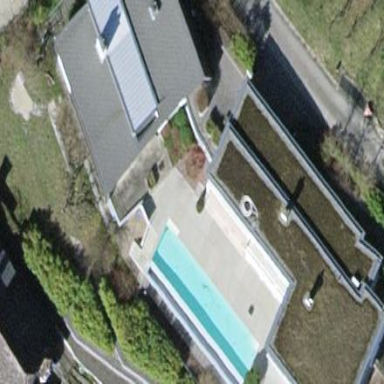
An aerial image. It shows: Outdoor swimming pool on leisure land.